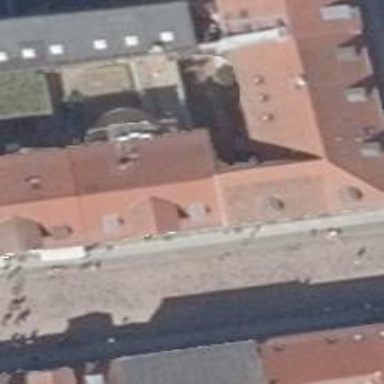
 featuring hipped roof shape. These apartments have striking architectural design."